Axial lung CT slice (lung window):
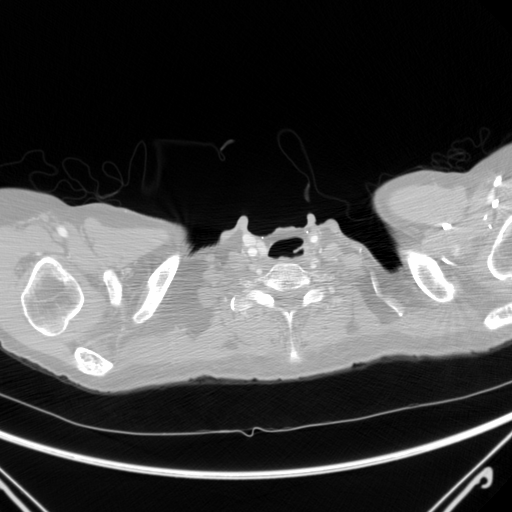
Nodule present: no